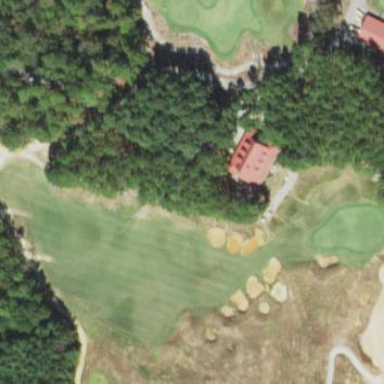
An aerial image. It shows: Rough area in golf course.